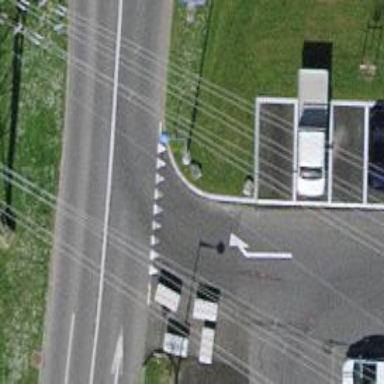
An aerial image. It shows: Road with "give way" sign.